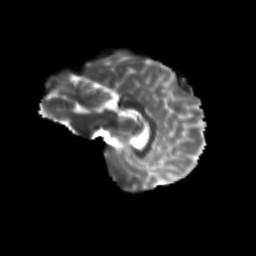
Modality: T2w
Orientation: sagittal
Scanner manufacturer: siemens
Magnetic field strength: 3 T
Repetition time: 9.2 s
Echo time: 0.084 s